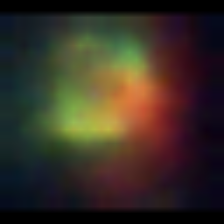
Taxon: NanoPlankton
Group: Other